Question: When I run this code I get alert saying Error.
My Code:
'''
<script type="text/javascript">
debugger;
$(document).ready(function () {
SearchText();
});
function SearchText() {
$(".auto").autocomplete({
source: function (request, response) {
$.ajax({
type: "POST",
contentType: "application/json; charset=utf-8",
url: "Default.aspx/GetAutoCompleteData",
data: "{'fname':'" + document.getElementById('txtCategory').value + "'}",
dataType: "json",
success: function (data) {
response(data.d);
},
error: function (result) {
alert("Error");
}
});
}
});
}
</script>
[WebMethod]
public static List<string> GetAutoCompleteData(string CategoryName)
{
List<string> result = new List<string>();
using (SqlConnection con = new SqlConnection(ConfigurationManager.ConnectionStrings["DbConnection"].ConnectionString))
{
using (SqlCommand cmd = new SqlCommand("select fname from tblreg where fname LIKE '%'+@CategoryText+'%'", con))
{
con.Open();
cmd.Parameters.AddWithValue("@CategoryText", CategoryName);
SqlDataReader dr = cmd.ExecuteReader();
while (dr.Read())
{
result.Add(dr["fname"].ToString());
}
return result;
}
}
}
'''
I want to debug my function GetAutoCompleteData but breakpoint is not fired at all.
What's wrong in this code? Please guide.
I have attached screen shot above.
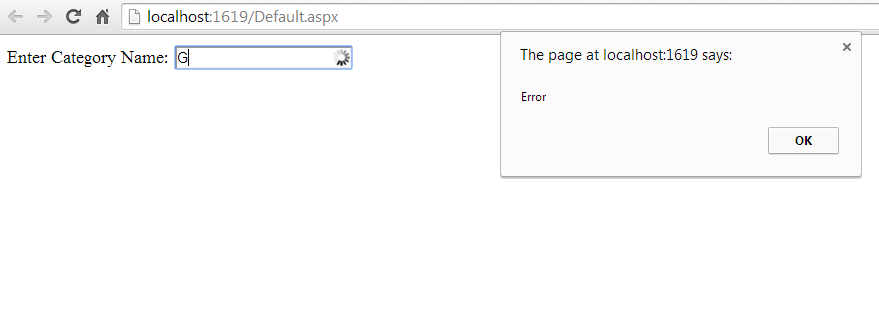
Answer: You need to change the data property's value of you '$.ajax()' call to correctly reflect the C# method parameter i.e. change this line
'''
data: "{'fname':'" + document.getElementById('txtCategory').value + "'}",
'''
to
'''
data: "{'CategoryName':'" + document.getElementById('txtCategory').value + "'}",
'''
The data property should match the parameter in the signature of the action method.